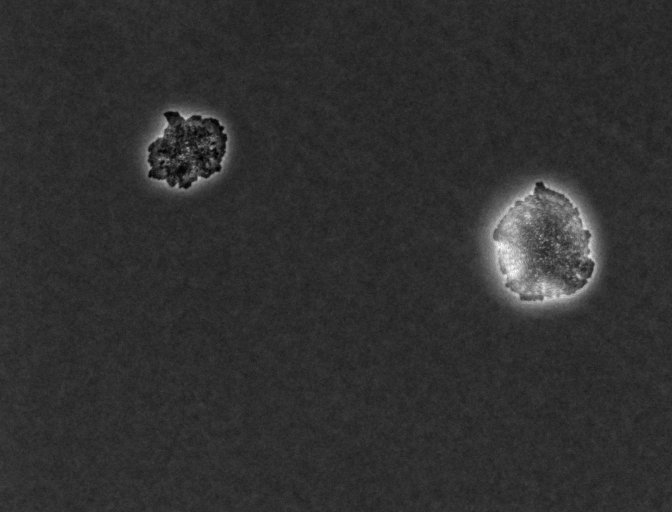
Phase contrast microscopy, 20x objective, 5 h incubation